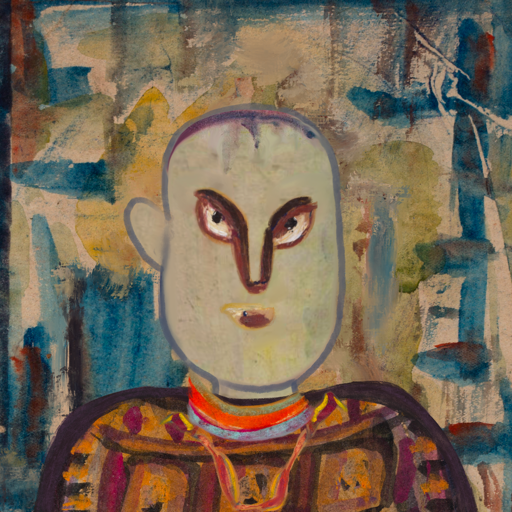
Background: Orphan, Head And Neck Front: Hill_Girl, Face Front: After_Raid, Bust: Doll, Hair Front: Blank, Head Accessory: Blank, Second Necklace: Gypsy_Mother_1, Necklace: Sisters, Baby: Blank